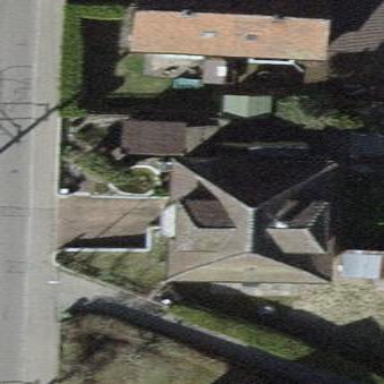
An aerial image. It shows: Hipped-roof house with roof tiles.